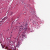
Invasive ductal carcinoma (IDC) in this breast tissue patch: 0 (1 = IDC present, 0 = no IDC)